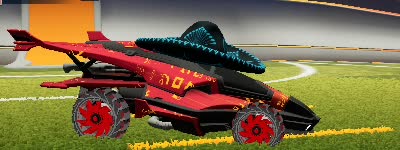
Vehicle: aftershock